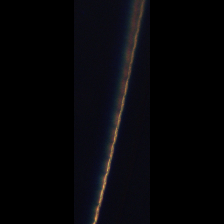
Taxon: Psuedo-nitzschia
Group: Diatoms